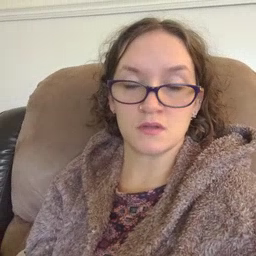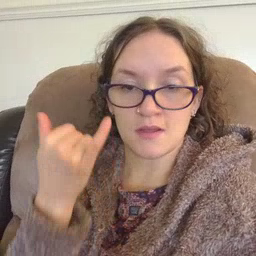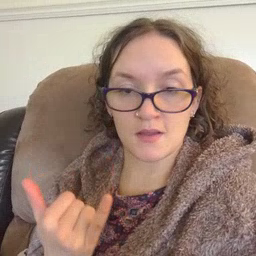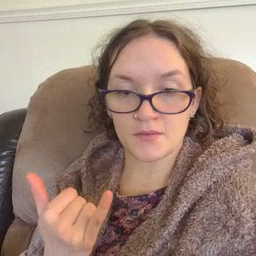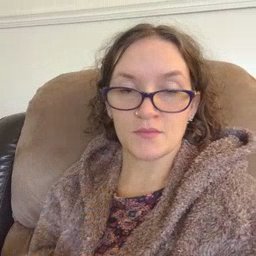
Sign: now